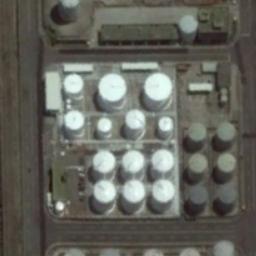
Label: storage tanks